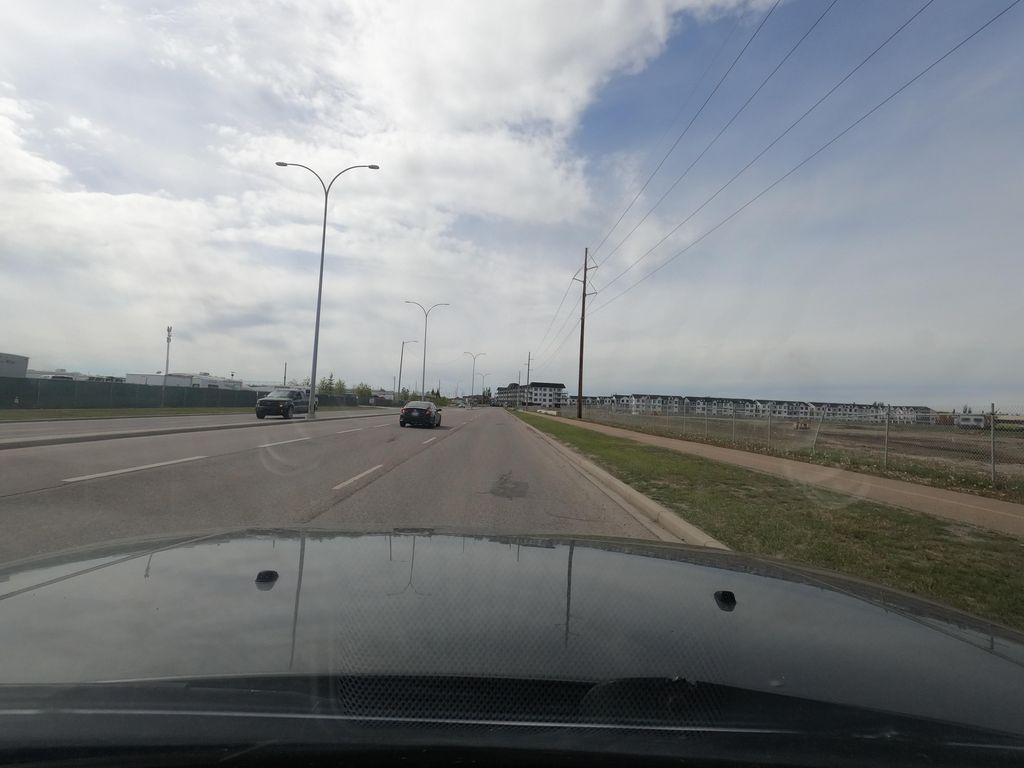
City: calgary